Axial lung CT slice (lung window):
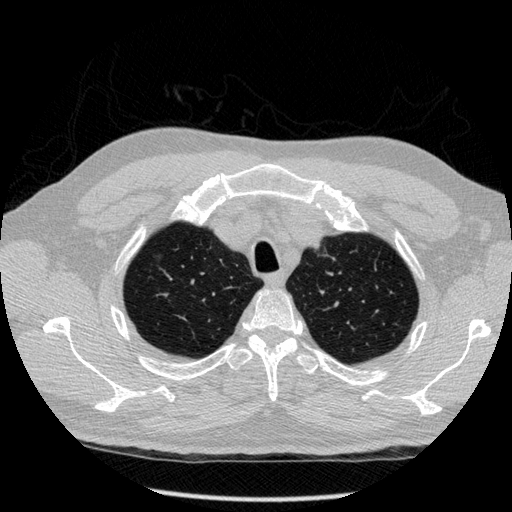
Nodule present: no